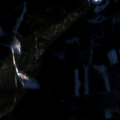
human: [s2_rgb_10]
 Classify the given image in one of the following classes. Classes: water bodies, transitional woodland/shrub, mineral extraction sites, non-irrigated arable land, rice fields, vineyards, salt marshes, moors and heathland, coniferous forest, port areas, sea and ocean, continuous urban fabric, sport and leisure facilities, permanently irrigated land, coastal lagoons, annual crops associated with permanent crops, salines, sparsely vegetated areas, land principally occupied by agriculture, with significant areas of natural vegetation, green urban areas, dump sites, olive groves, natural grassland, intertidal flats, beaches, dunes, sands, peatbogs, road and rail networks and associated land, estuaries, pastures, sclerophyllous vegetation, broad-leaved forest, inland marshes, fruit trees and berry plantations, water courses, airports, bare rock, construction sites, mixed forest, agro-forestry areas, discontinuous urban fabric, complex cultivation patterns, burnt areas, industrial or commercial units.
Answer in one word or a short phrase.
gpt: pastures, coniferous forest